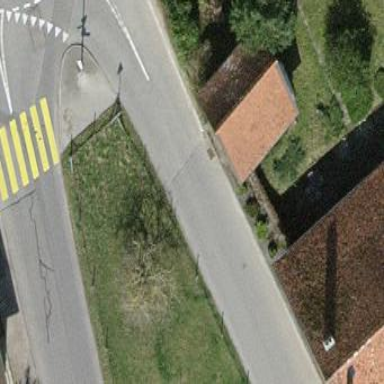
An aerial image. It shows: Simple and straightforward house.